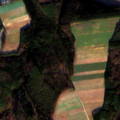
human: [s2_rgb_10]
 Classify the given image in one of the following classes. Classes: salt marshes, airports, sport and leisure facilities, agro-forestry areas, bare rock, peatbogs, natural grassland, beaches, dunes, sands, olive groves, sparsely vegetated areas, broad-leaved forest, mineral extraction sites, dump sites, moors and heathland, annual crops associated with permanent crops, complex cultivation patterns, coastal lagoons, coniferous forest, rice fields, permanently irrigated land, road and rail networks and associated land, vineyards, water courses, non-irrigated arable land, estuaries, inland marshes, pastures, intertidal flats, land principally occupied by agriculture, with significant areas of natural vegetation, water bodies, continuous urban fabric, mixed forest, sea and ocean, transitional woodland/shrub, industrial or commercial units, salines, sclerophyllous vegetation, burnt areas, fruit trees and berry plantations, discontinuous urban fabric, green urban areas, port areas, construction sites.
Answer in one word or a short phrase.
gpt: non-irrigated arable land, complex cultivation patterns, mixed forest